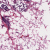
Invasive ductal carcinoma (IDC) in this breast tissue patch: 1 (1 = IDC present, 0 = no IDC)